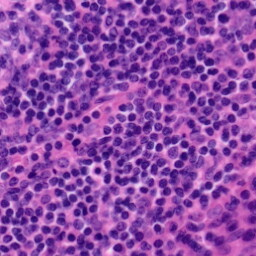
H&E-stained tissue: Tonsil